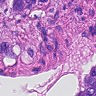
Metastatic tissue present: yes